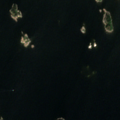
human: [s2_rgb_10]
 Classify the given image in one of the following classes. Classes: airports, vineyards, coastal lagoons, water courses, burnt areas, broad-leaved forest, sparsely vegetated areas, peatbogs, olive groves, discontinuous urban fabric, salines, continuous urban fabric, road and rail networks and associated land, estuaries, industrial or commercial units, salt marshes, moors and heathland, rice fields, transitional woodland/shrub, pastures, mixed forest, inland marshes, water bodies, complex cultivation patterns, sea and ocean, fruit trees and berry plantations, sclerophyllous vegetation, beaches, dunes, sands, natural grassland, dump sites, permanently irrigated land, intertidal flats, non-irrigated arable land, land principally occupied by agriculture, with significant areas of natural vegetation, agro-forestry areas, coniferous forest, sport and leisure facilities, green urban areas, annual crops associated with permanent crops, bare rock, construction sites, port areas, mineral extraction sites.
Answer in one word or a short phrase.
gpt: sea and ocean